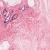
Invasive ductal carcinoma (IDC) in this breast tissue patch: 0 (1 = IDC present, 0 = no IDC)